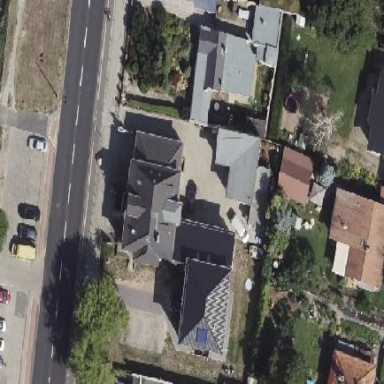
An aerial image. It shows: Hipped roof house with roof tiles.